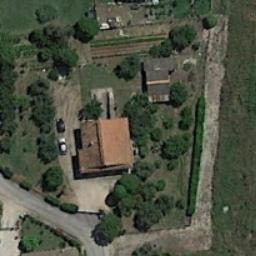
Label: sparse_residential